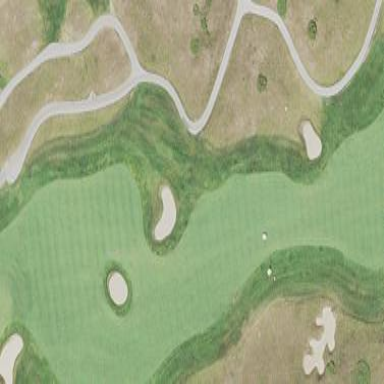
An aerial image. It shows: Area with grass used as rough in golf course.